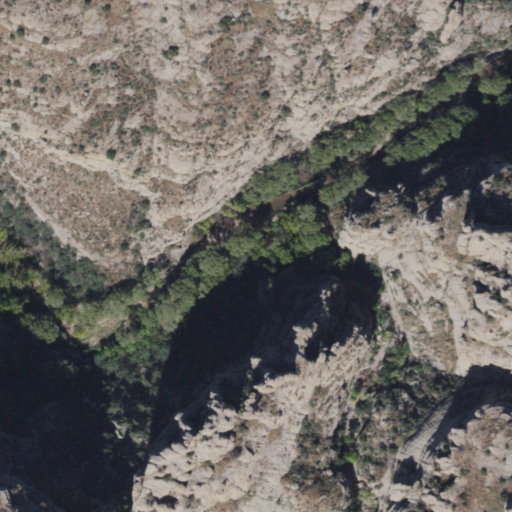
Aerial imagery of valley in Arizona named Parsons Canyon containing shrub and woody wetlands